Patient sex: M
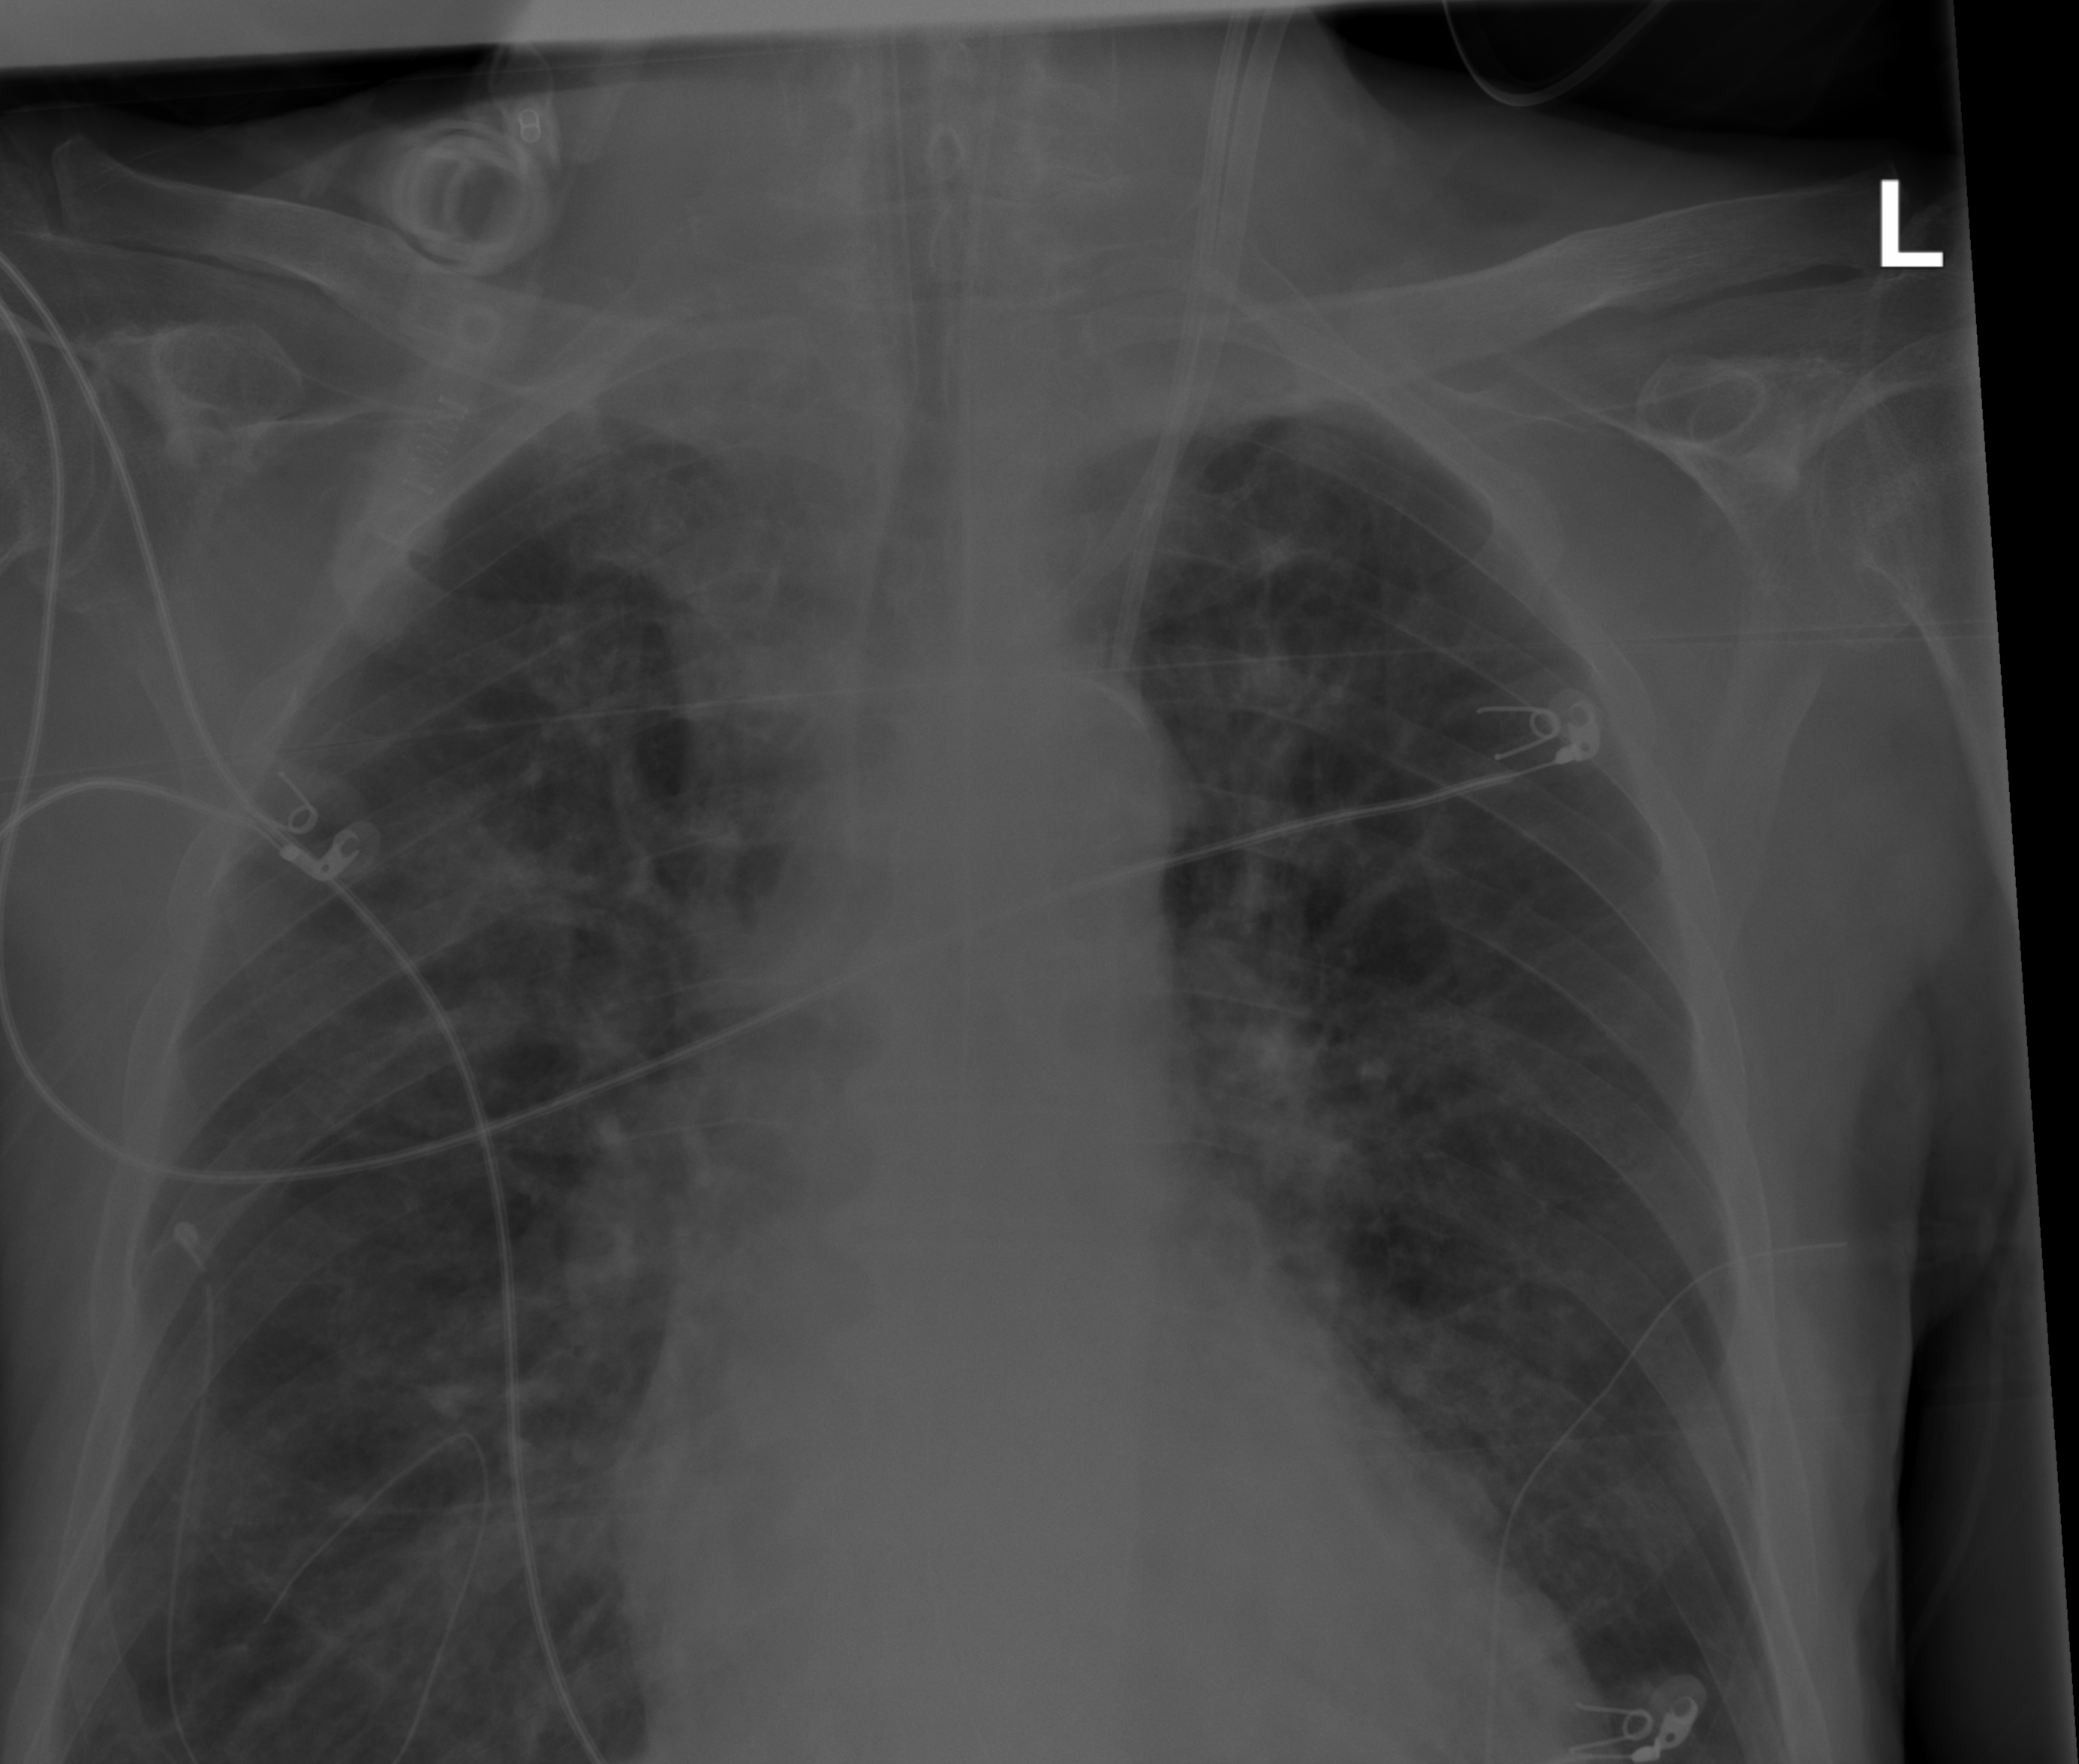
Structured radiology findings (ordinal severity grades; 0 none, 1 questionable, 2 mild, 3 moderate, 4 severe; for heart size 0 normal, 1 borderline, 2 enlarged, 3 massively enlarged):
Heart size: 2
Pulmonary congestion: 0
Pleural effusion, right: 0
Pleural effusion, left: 0
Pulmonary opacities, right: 2
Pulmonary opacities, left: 2
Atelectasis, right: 0
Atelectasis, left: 0